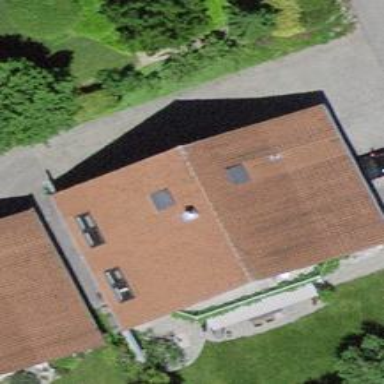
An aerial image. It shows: Detached building.